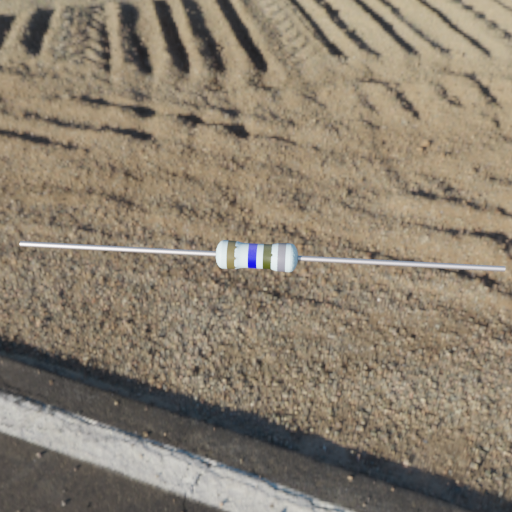
Resistor colour bands (in order): brown, blue, black, gray